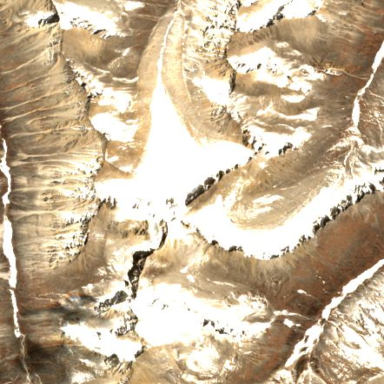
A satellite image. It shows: Majestic glacier in the distance.